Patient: sex F, age 60
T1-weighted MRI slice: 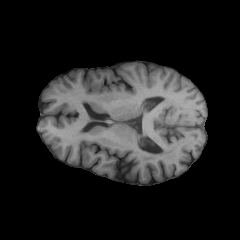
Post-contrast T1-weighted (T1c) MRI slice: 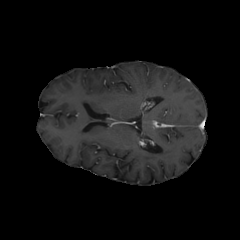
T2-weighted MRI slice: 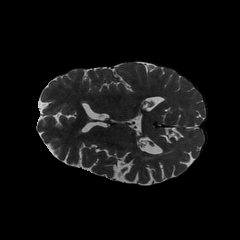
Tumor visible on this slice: yes
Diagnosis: Glioblastoma, IDH-wildtype
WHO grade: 4